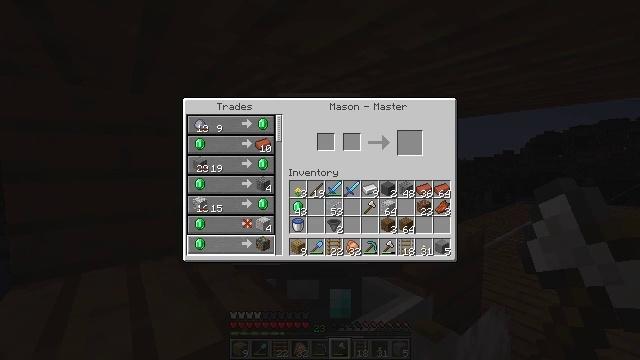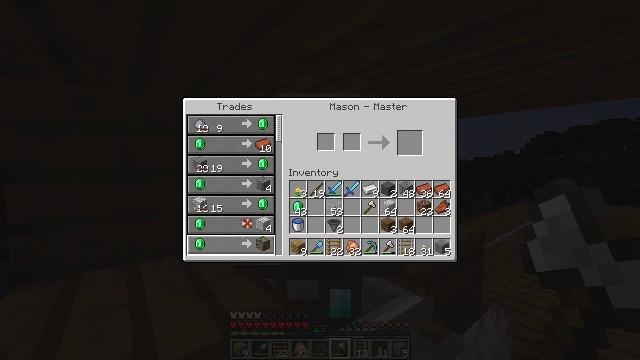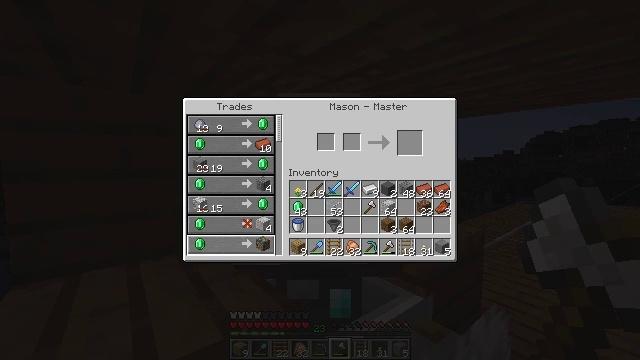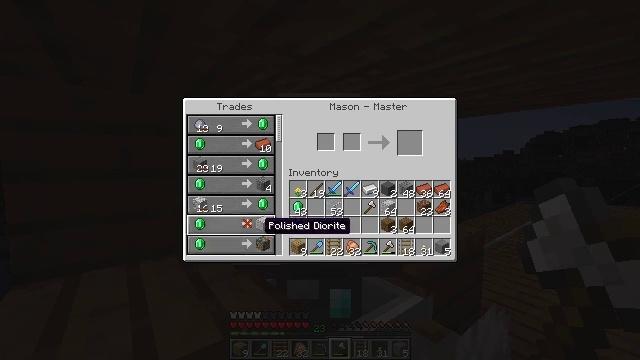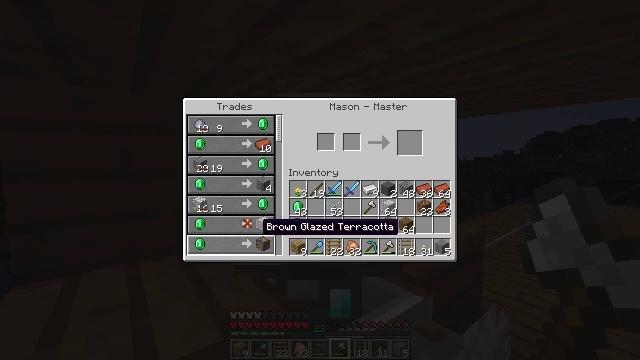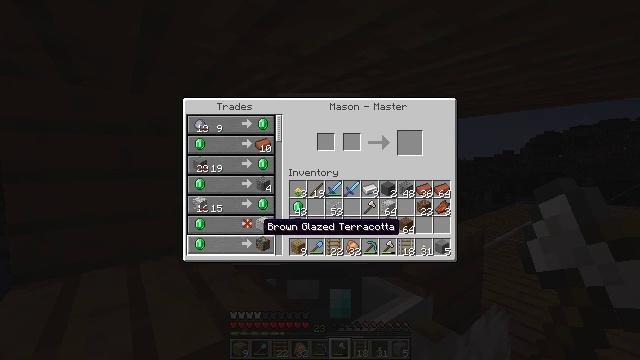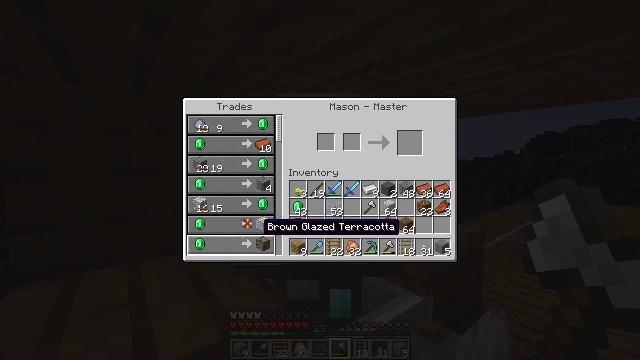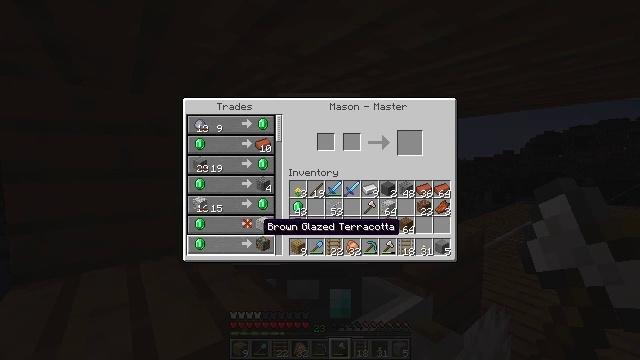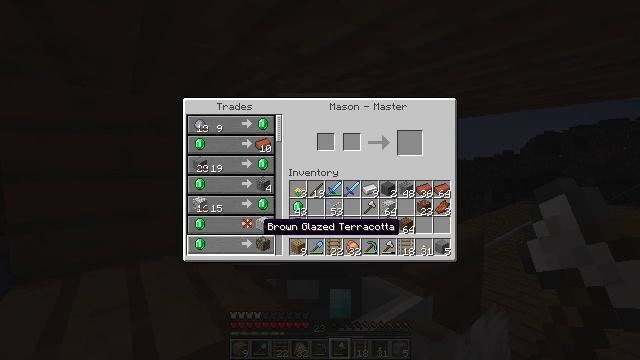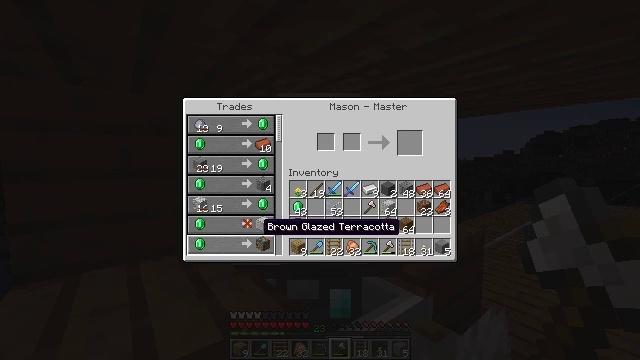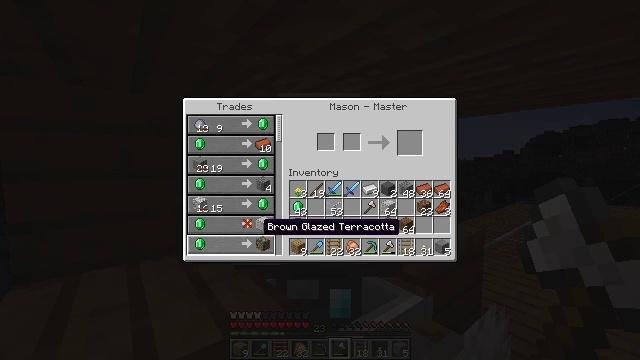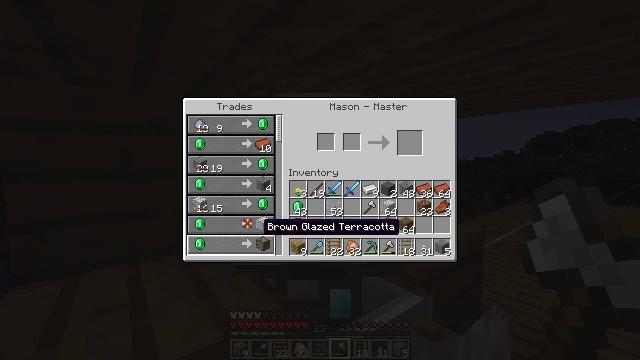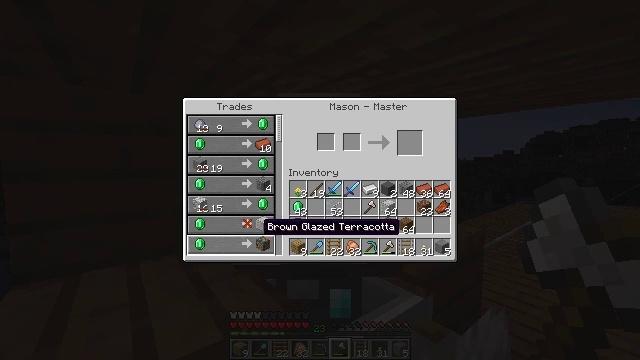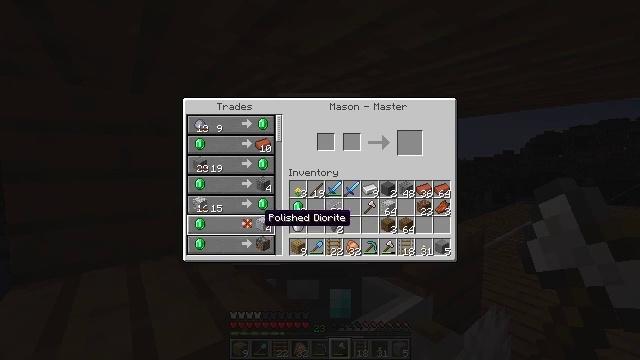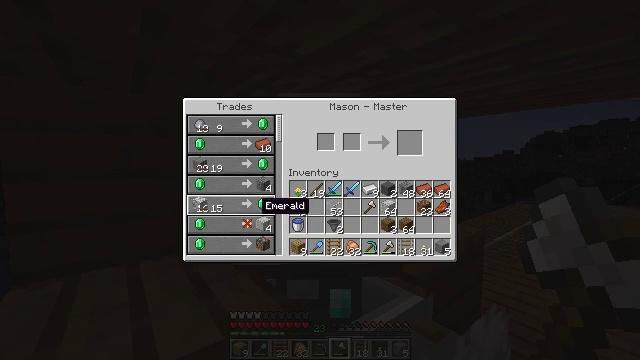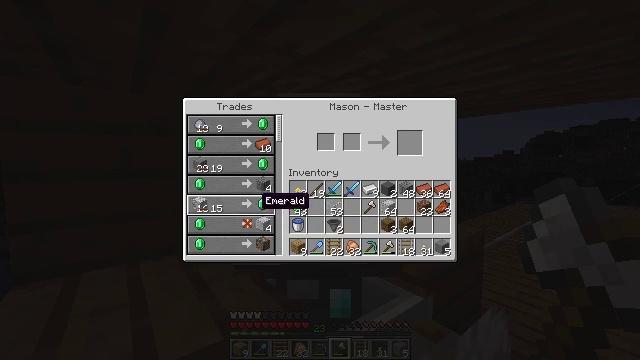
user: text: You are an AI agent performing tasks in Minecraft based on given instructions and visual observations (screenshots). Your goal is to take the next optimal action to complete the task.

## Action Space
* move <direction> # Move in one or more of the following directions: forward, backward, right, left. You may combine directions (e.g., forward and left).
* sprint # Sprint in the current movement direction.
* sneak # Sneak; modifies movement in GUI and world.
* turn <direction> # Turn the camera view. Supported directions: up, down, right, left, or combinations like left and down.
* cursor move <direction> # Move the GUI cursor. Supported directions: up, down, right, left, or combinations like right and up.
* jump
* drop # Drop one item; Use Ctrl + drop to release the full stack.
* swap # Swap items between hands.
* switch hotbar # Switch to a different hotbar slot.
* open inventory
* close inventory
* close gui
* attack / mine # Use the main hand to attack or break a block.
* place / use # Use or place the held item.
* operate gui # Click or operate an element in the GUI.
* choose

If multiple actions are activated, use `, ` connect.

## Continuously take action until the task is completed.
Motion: motion action
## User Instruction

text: Craft chiseled stone bricks by combining stone bricks.
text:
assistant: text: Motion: no_op
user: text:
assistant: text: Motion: no_op
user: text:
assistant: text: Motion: no_op
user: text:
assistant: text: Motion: no_op
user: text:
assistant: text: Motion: no_op
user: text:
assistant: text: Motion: no_op
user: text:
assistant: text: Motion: no_op
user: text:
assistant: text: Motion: no_op
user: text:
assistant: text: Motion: no_op
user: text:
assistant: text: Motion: no_op
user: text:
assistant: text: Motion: no_op
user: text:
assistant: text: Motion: no_op
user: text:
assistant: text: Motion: cursor move up
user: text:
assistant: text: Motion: cursor move up
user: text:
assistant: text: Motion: no_op
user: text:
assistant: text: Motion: cursor move up
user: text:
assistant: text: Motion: cursor move left and up
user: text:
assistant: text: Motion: cursor move left and up
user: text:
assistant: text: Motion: cursor move left and up
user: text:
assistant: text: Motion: no_op
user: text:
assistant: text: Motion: no_op
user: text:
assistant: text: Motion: no_op
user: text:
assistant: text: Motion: no_op
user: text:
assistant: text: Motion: no_op
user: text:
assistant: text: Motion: no_op
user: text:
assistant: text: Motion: no_op
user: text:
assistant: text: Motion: no_op
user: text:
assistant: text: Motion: no_op
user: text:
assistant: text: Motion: no_op
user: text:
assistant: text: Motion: no_op